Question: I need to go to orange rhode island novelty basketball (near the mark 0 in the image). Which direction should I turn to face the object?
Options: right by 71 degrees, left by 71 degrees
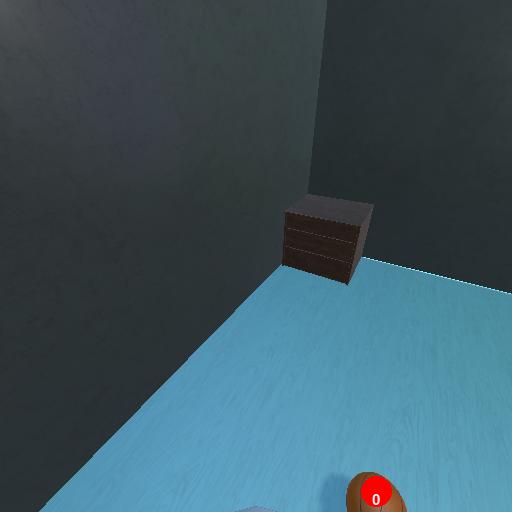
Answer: right by 71 degrees